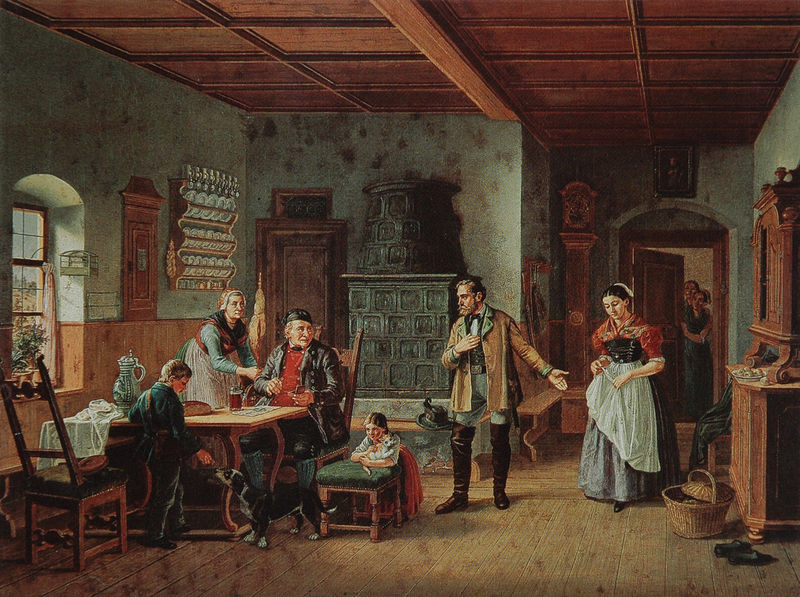
Titel: Ein junger Förster stellt den Eltern seine Braut vor
Künstler: Lorenzo Quaglio
Standort: Potsdam
Institution: Sanssouci
Schlagwörter: blau, dunkel, gemälde, mann, schatten, frauen, gelb, grün, menschen, mädchen, braun, fenster, frau, glas, holz, hut, hüte, kleid, kopfbedeckungen, licht, männer, ohr, raum, schwarz, stuhl, stühle, szene, tisch, tür, weiss, zimmer, haus, hund, rot, tier, tuch, gespräch, haube, alt, jacke, mütze, mützen, regal, wand, wirtschaft, arm, teller, bild, innenraum, tischtuch, öl, boden, interieur, decke, eltern, familie, innen, kind, mutter, vater, pflanze, hübsch, bauern, genre, kamin, kinder, ofen, kanne, krug, kopfbedeckung, schürze, magd, schrank, lehne, alter mann, schuhe, bäuerin, bank, dielen, hocker, vorstellung, einfach, holzboden, uhr, korb, brot, esszimmer, stube, junge frau, junge, bauer, wände, katze, bierkrug, knabe, bub, füttern, geschirr, knien, bürger, bürgertum, leinwand, bier, stiefel, holzdecke, dielenboden, kasten, tracht, flecken, komode, standuhr, anrichte, küche, ehe, jäger, ländlich, landhaus, hochzeit, antrag, käfig, vogelkäfig, alte frau, pantoffeln, dirndl, kachelofen, spindel, spinnen, spinnrad, verlobung, bauernstube, gaststube, wohnraum, essraum, bescheiden, heirat, wirtsstube, jund, kinde, heiratsantrag, knd, schihe, stuhl tisch, reagl, huzimmer, küchenbuffet, sittsam, niederlande, malerei